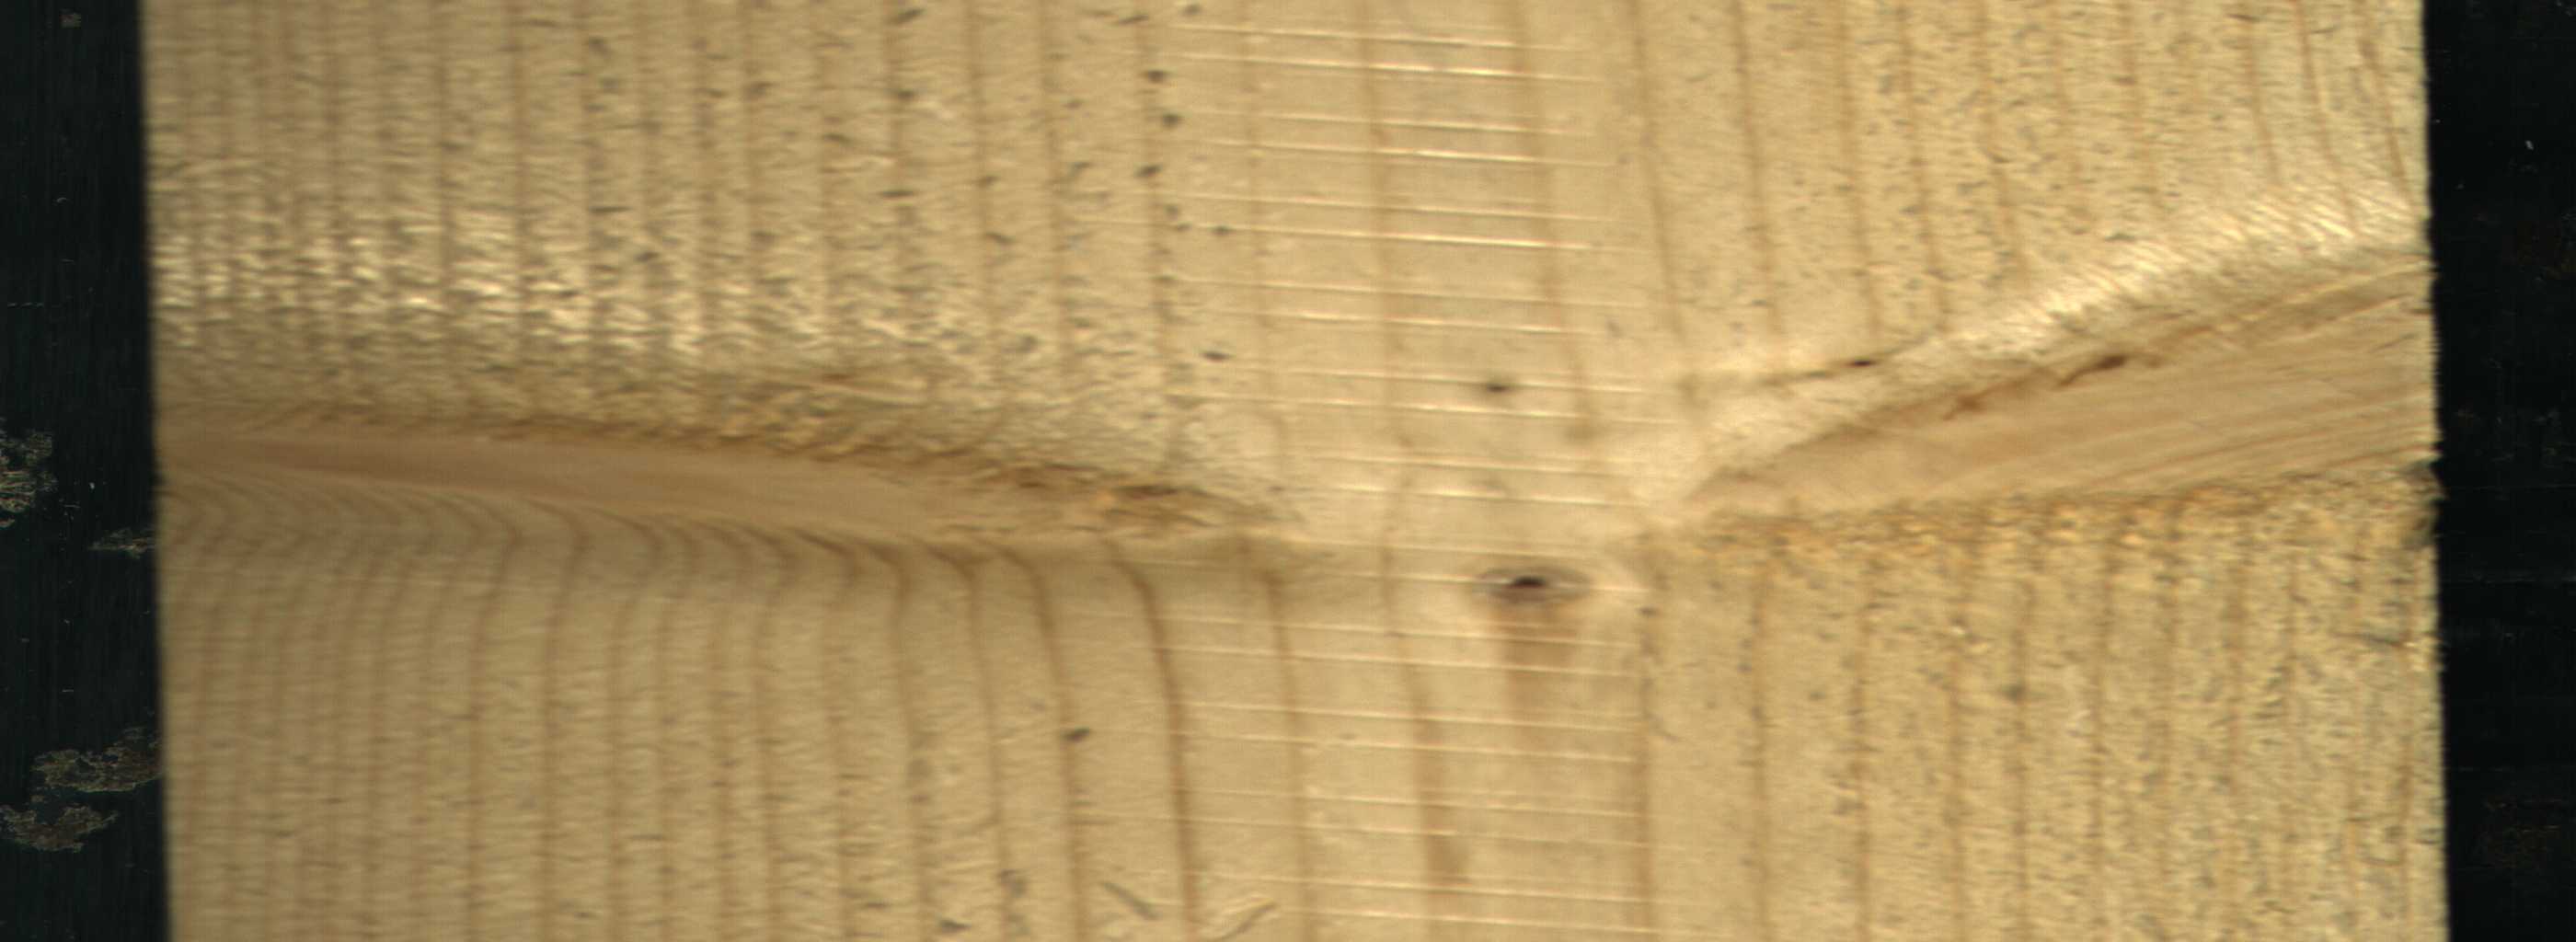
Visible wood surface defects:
Live_Knot
Live_Knot
Live_Knot